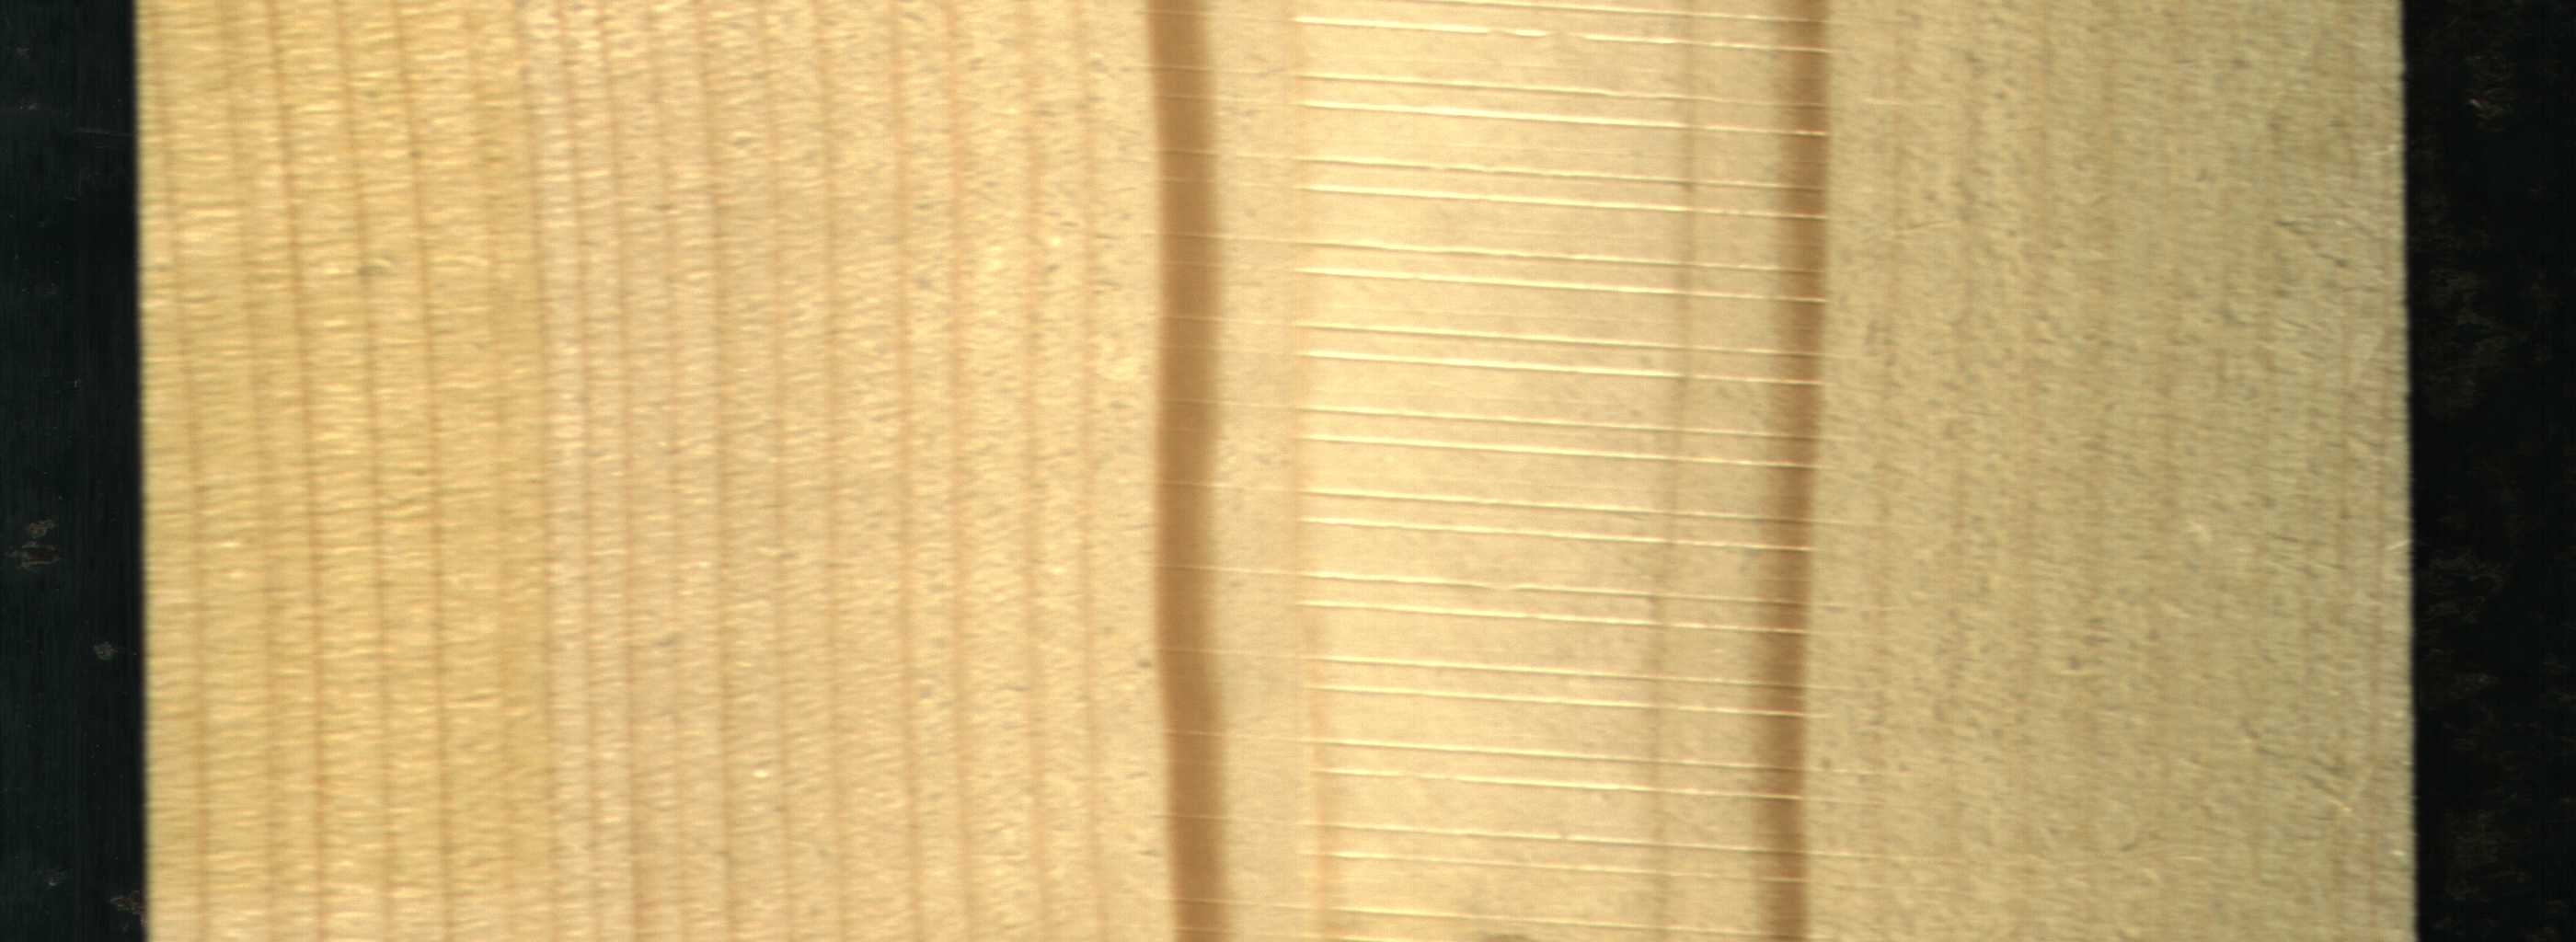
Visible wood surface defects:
Quartzity
Quartzity